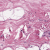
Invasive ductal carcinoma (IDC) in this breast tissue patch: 0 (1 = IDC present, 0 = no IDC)